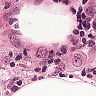
Metastatic tissue present: yes